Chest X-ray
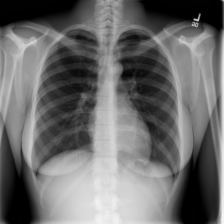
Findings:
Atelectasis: negative
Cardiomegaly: negative
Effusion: negative
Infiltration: negative
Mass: negative
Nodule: negative
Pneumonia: negative
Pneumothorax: negative
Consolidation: negative
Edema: negative
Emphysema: negative
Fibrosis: negative
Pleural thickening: negative
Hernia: negative